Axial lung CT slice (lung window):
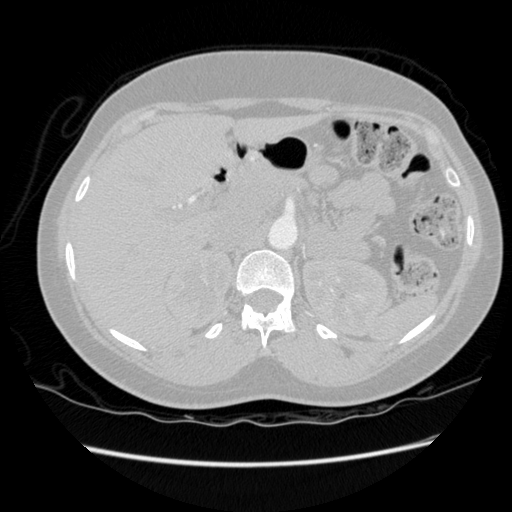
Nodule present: no